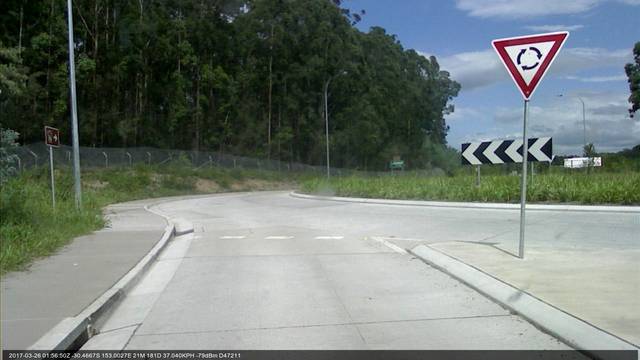
Region: Australia
Coordinates: -30.466, 153.003